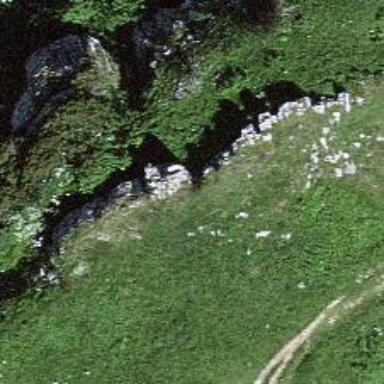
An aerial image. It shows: Natural cliff.